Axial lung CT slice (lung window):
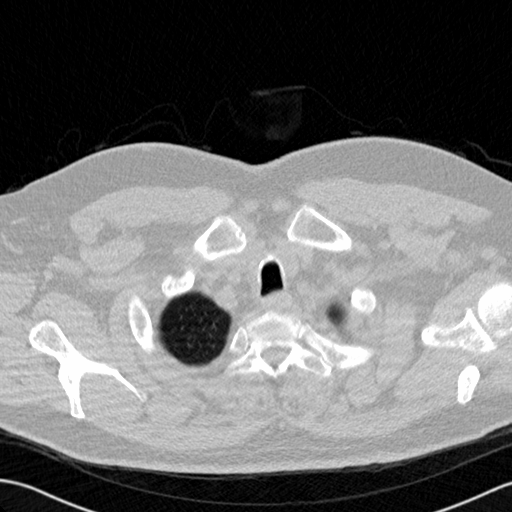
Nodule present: no